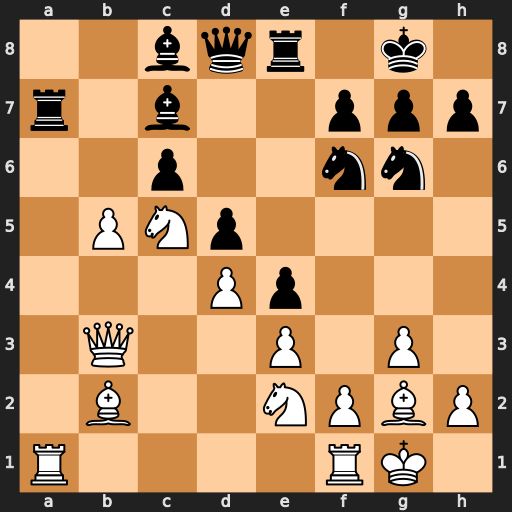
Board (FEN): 2bqr1k1/r1b2ppp/2p2nn1/1PNp4/3Pp3/1Q2P1P1/1B2NPBP/R4RK1
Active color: w
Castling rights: -
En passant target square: -
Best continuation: Rxa7